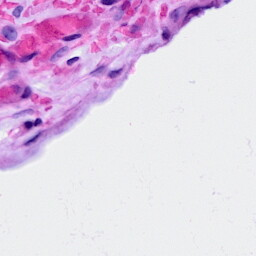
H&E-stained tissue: Ovarian